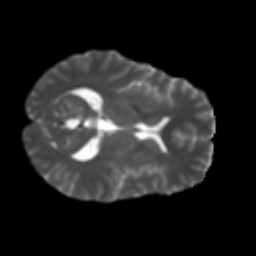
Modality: T2w
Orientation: axial
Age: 38
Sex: male
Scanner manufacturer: ge
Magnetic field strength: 3 T
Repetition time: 7.8 s
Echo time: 0.0608 s